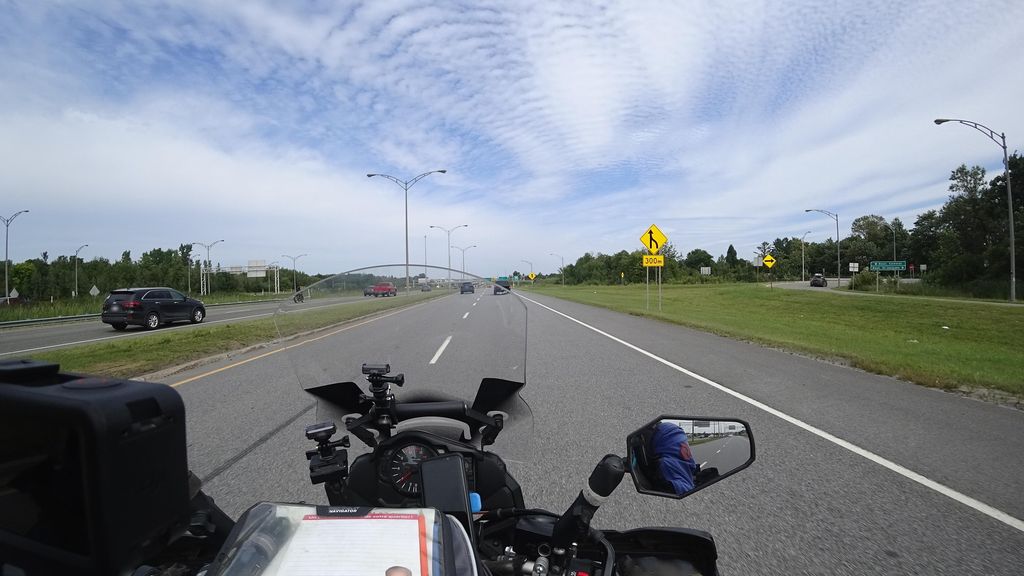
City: quebec_city